Question: I have question about function that calculate the total length of characters in C++. I found this function :
'''
len = strlen(str1);
'''
However, when I tried it in Xcode, Xcode gave me a yellow triangle which indicate something wrong or missing. see the picture below

So, could anyone help me to find the appropriate function for calculate total length ?
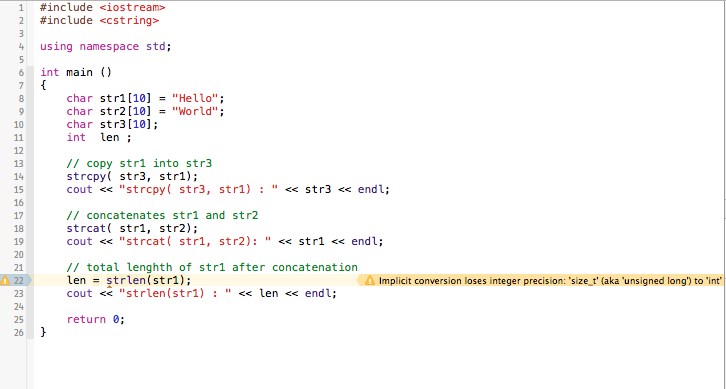
Answer: When strlen returns an unsigned long (size_t) your putting it into an int variable. The first issue is that an unsigned long can be a very large number. Much larger then an int. The second issue is that its unsigned, and the int is not. The length of your string cannot be negative, so it can safely be unsigned as well. Unsigned means that the last bit will not designate the negative or not negative status.
Example 1:
'''
#include <iostream> //for cout
#include <cstring> //for strlen()
using namespace std; //so we don't have to type std:: all the time
int main(){
char str1 = "Hello, World!";
unsigned long myLength = strlen(str1); // size_t myLength = strlen(str1) would work
cout << "String length: " << myLength << endl;
}
'''
Example 2: (Use example 2 unless your doing an assignment that insists you use char arrays and strlen)
'''
#include <iostream> //for cout
#include <string>
using namespace std; //so we don't have to type std:: all the time
int main(){
string myString("Hello, World!");
size_t myLength = myString.length(); // see length() in string, it also returns size_t
cout << "String length: " << myLength << endl;
}
'''
If you can, read up on variable signage and the stl typedefs (size_t is a typedef). The doc page for string is a good place to check out what strings can offer you. <URL>